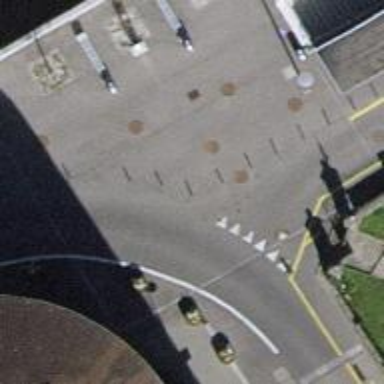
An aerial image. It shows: Bollard.